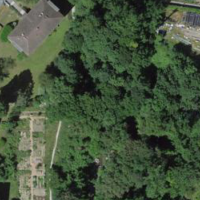
EUNIS habitat code: 53
Species observed at this site:
Lamium galeobdolon